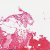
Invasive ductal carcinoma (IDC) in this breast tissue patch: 0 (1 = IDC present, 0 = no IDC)